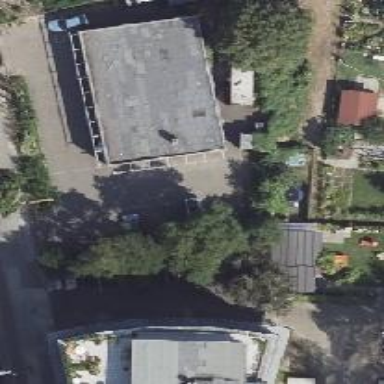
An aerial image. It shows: Retail building housing car repair shop.